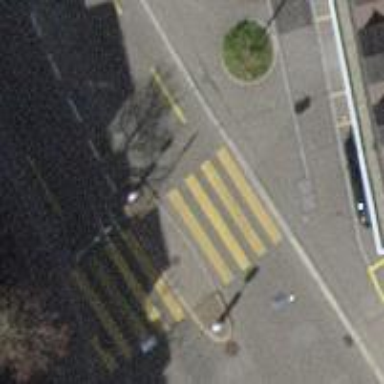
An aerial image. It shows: Kerb serving as barrier.